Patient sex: M
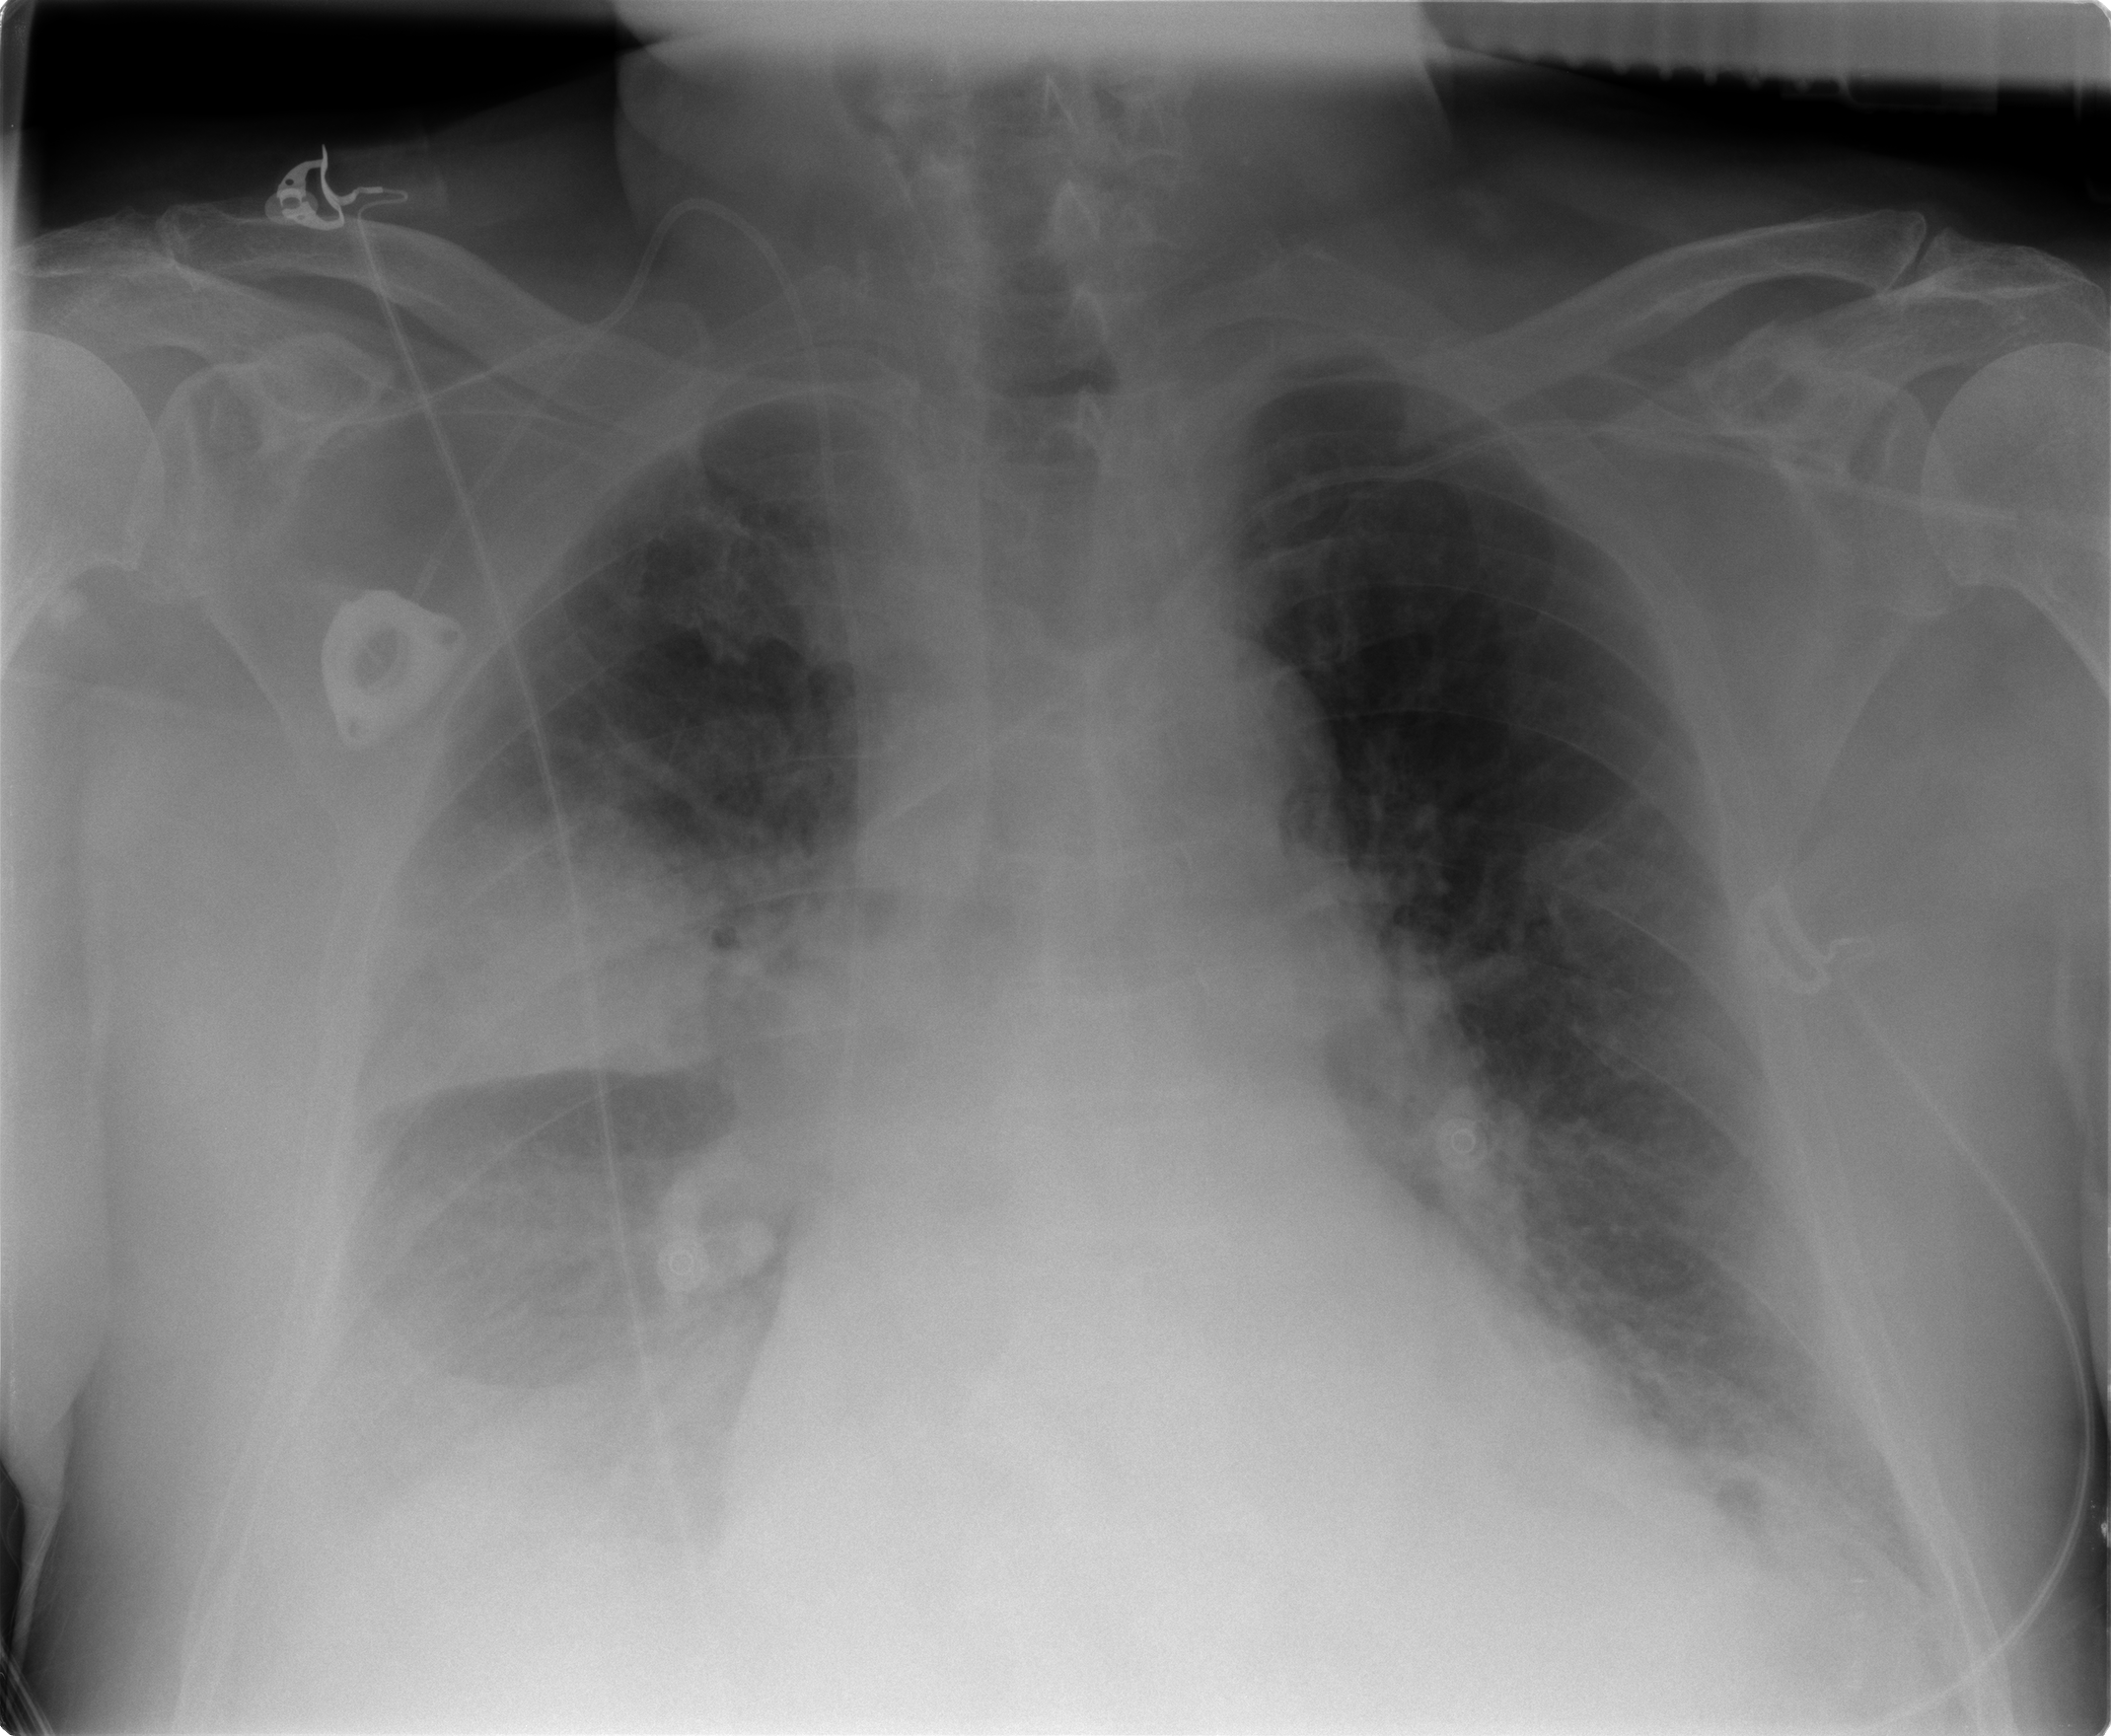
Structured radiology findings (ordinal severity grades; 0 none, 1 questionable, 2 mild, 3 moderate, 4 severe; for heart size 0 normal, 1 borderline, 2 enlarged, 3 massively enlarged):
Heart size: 2
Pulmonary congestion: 1
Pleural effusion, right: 2
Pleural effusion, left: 1
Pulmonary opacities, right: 3
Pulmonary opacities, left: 1
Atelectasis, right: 2
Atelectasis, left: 1